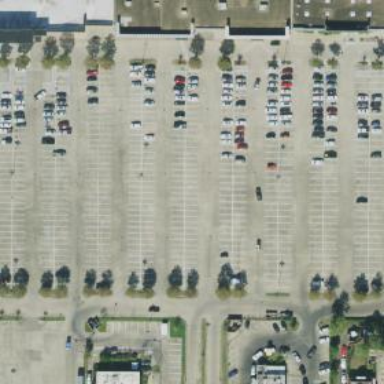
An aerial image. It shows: Parking space.